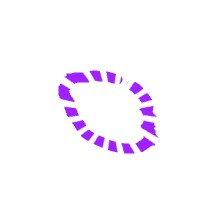
Shape: circle